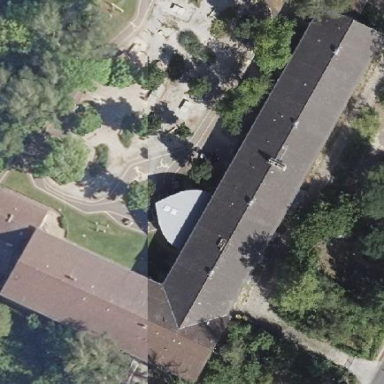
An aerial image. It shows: School building.